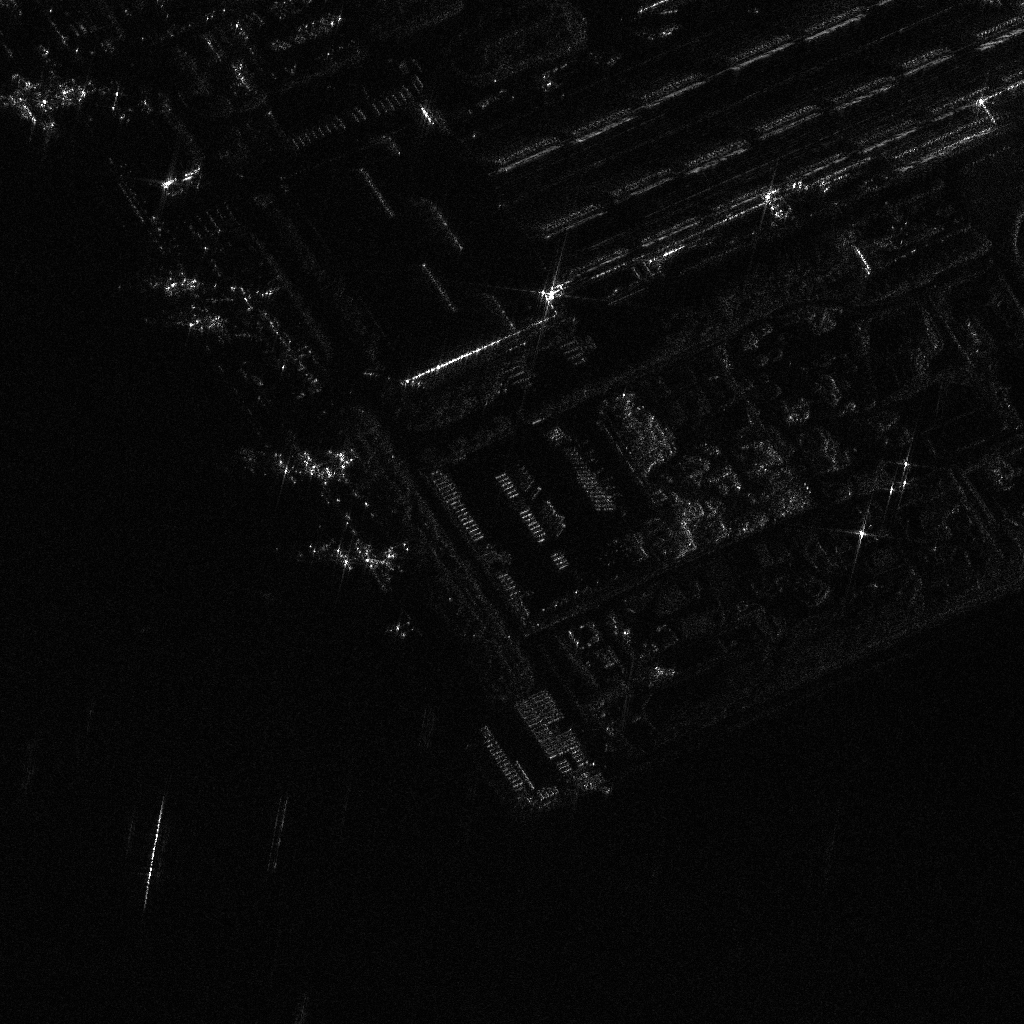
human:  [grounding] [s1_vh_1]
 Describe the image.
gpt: In the satellite image, there is  <ref>2 medium container </ref> <box>[[0, 10, 4, 11, 57], [1, 9, 5, 10, 57]]</box> located at top left.